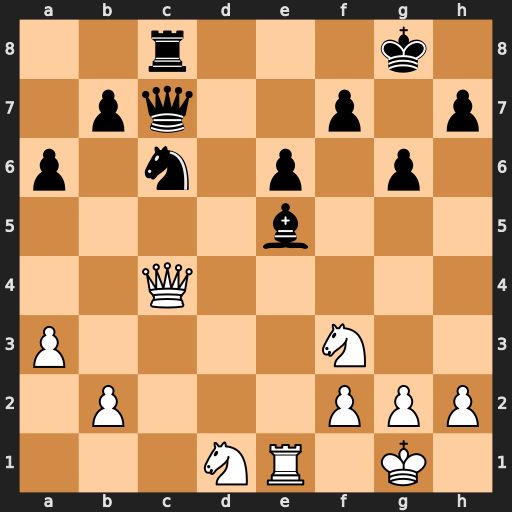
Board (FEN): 2r3k1/1pq2p1p/p1n1p1p1/4b3/2Q5/P4N2/1P3PPP/3NR1K1
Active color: w
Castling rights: -
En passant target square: -
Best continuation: Nxe5 Nxe5 Qxc7 Rxc7 Rxe5 Rc1 Re1